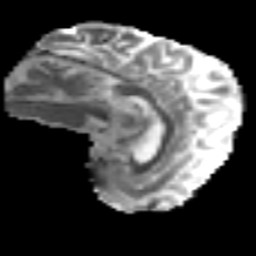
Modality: MD
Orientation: sagittal
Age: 42
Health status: ill
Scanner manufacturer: philips
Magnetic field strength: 3 T
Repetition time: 9 s
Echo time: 0.127 s